Question: I am working on a minigame called 'Pogo Painter', and I need some mathematical solutions. Below is an image (made with Paint) to illustrate a bit what it's all about.
Four players, each of different color, must claim squares to gain points. The minigame will be similar to this: <URL>, but slightly different. The players will be allowed to run around the playground and claim any of the squares, and points are gathered when a pattern is closed. For example, claiming blue square on A3 will create a closed blue pattern.

What kind of variables should I declare and how do I check if the pattern is closed?
Please answer if you have a solution :)
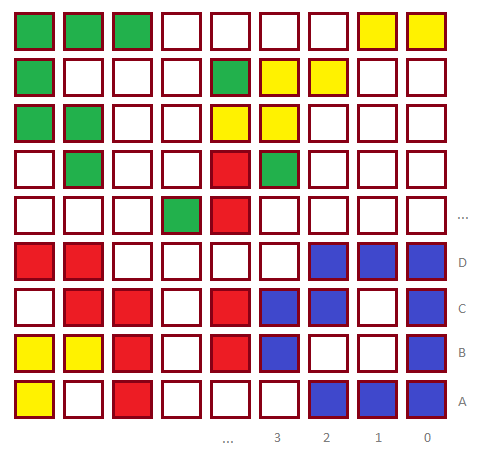
Answer: Okay,
This is plenty of text, but it's simple.
An N-by-N square will satisfy as the game-board.
- - - - - - - -
You must remember which IDs belong to which players.
This is what you have in your example
'''
1 1 1 0 0 0 0 2 2
1 0 0 0 1 3 3 0 0
1 1 0 0 3 3 0 0 0
0 1 0 0 4 5 0 0 0
0 0 0 6 4 0 0 0 0
7 7 0 0 0 0 8 8 8
0 7 7 0 9 8 8 0 8
A A 7 0 9 8 0 0 8
A 0 7 0 0 0 8 8 8
'''
And this is what it would turn out like after blue grabs A-3
'''
1 1 1 0 0 0 0 2 2
1 0 0 0 1 3 3 0 0
1 1 0 0 3 3 0 0 0
0 1 0 0 4 5 0 0 0
0 0 0 6 4 0 0 0 0
7 7 0 0 0 0 8 8 8
0 7 7 0 9 8 8 0 8
A A 7 0 9 8 0 0 8
A 0 7 0 0 8 8 8 8
'''
More examples of the algorithm in use
'''
1 1 1 0
1 0 1 0
1 1 0
0 0 0 0
2 neighbours. 2x'1'
1x closed pattern.
1 1 1 0
1 0 1 0
1 1 1 0
0 0 0 0
--
1 1 1 0 0
1 0 1 0 0
1 1 0 0
1 0 1 0 0
1 1 1 0 0
3 neighbours: 3x'1'
2x closed patterns
1 1 1 0 0
1 0 1 0 0
1 1 1 0 0
1 0 1 0 0
1 1 1 0 0
--
1 1 1 0 0
1 0 1 0 0
1 1 2 2
0 0 2 0 2
0 0 2 2 2
4 neighbours: 2x'1', 2x'2'
2 Closed patterns
1 1 1 0 0
1 0 1 0 0
1 1 1 1 1
0 0 1 0 1
0 0 1 1 1
'''
But I also consider these a closed pattern. You haven't given any description as to what should be considered one and what shouldn't be.
'''
1 1 0
1 1 0
0 0 0
1 1 1
1 1 1
0 0 0
1 1 1
1 1 1
1 1
'''